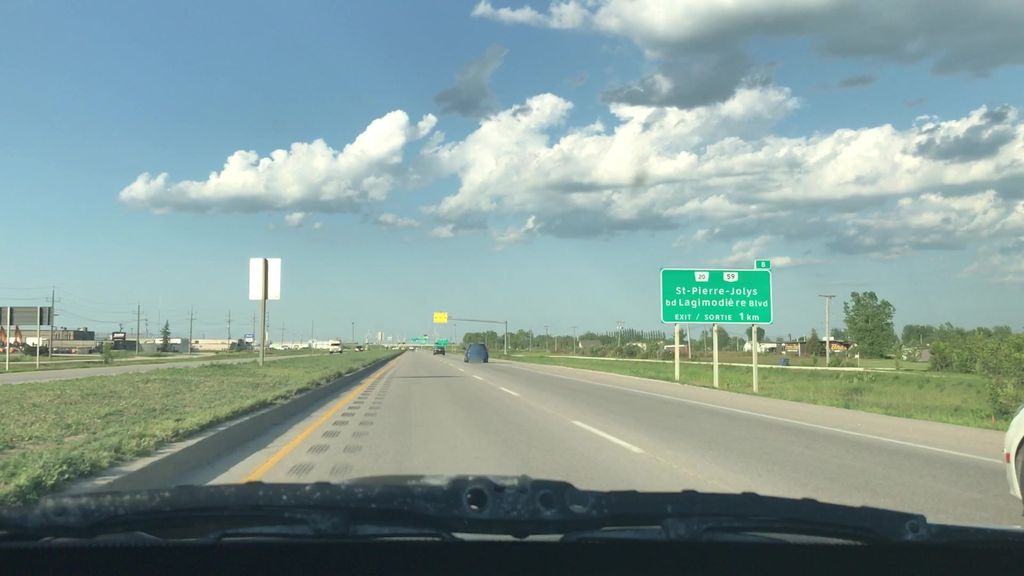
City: winnipeg